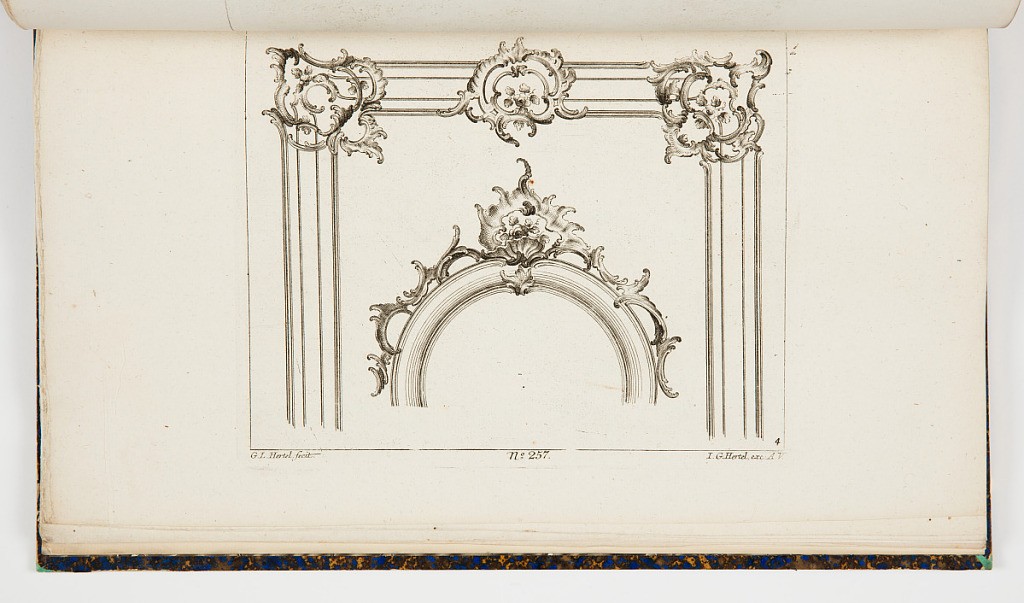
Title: Rocaille Designs for Frame and Border Decoration
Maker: Georg Leopold Hertel, German, active ca. 1780
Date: mid- 18th century
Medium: Etching on off-white laid paper
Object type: Print
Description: Designs for ornamented borders or frames, with rocaille motifs including scrolls, shells, and flowers. The plate is signed and numbered.